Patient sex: M
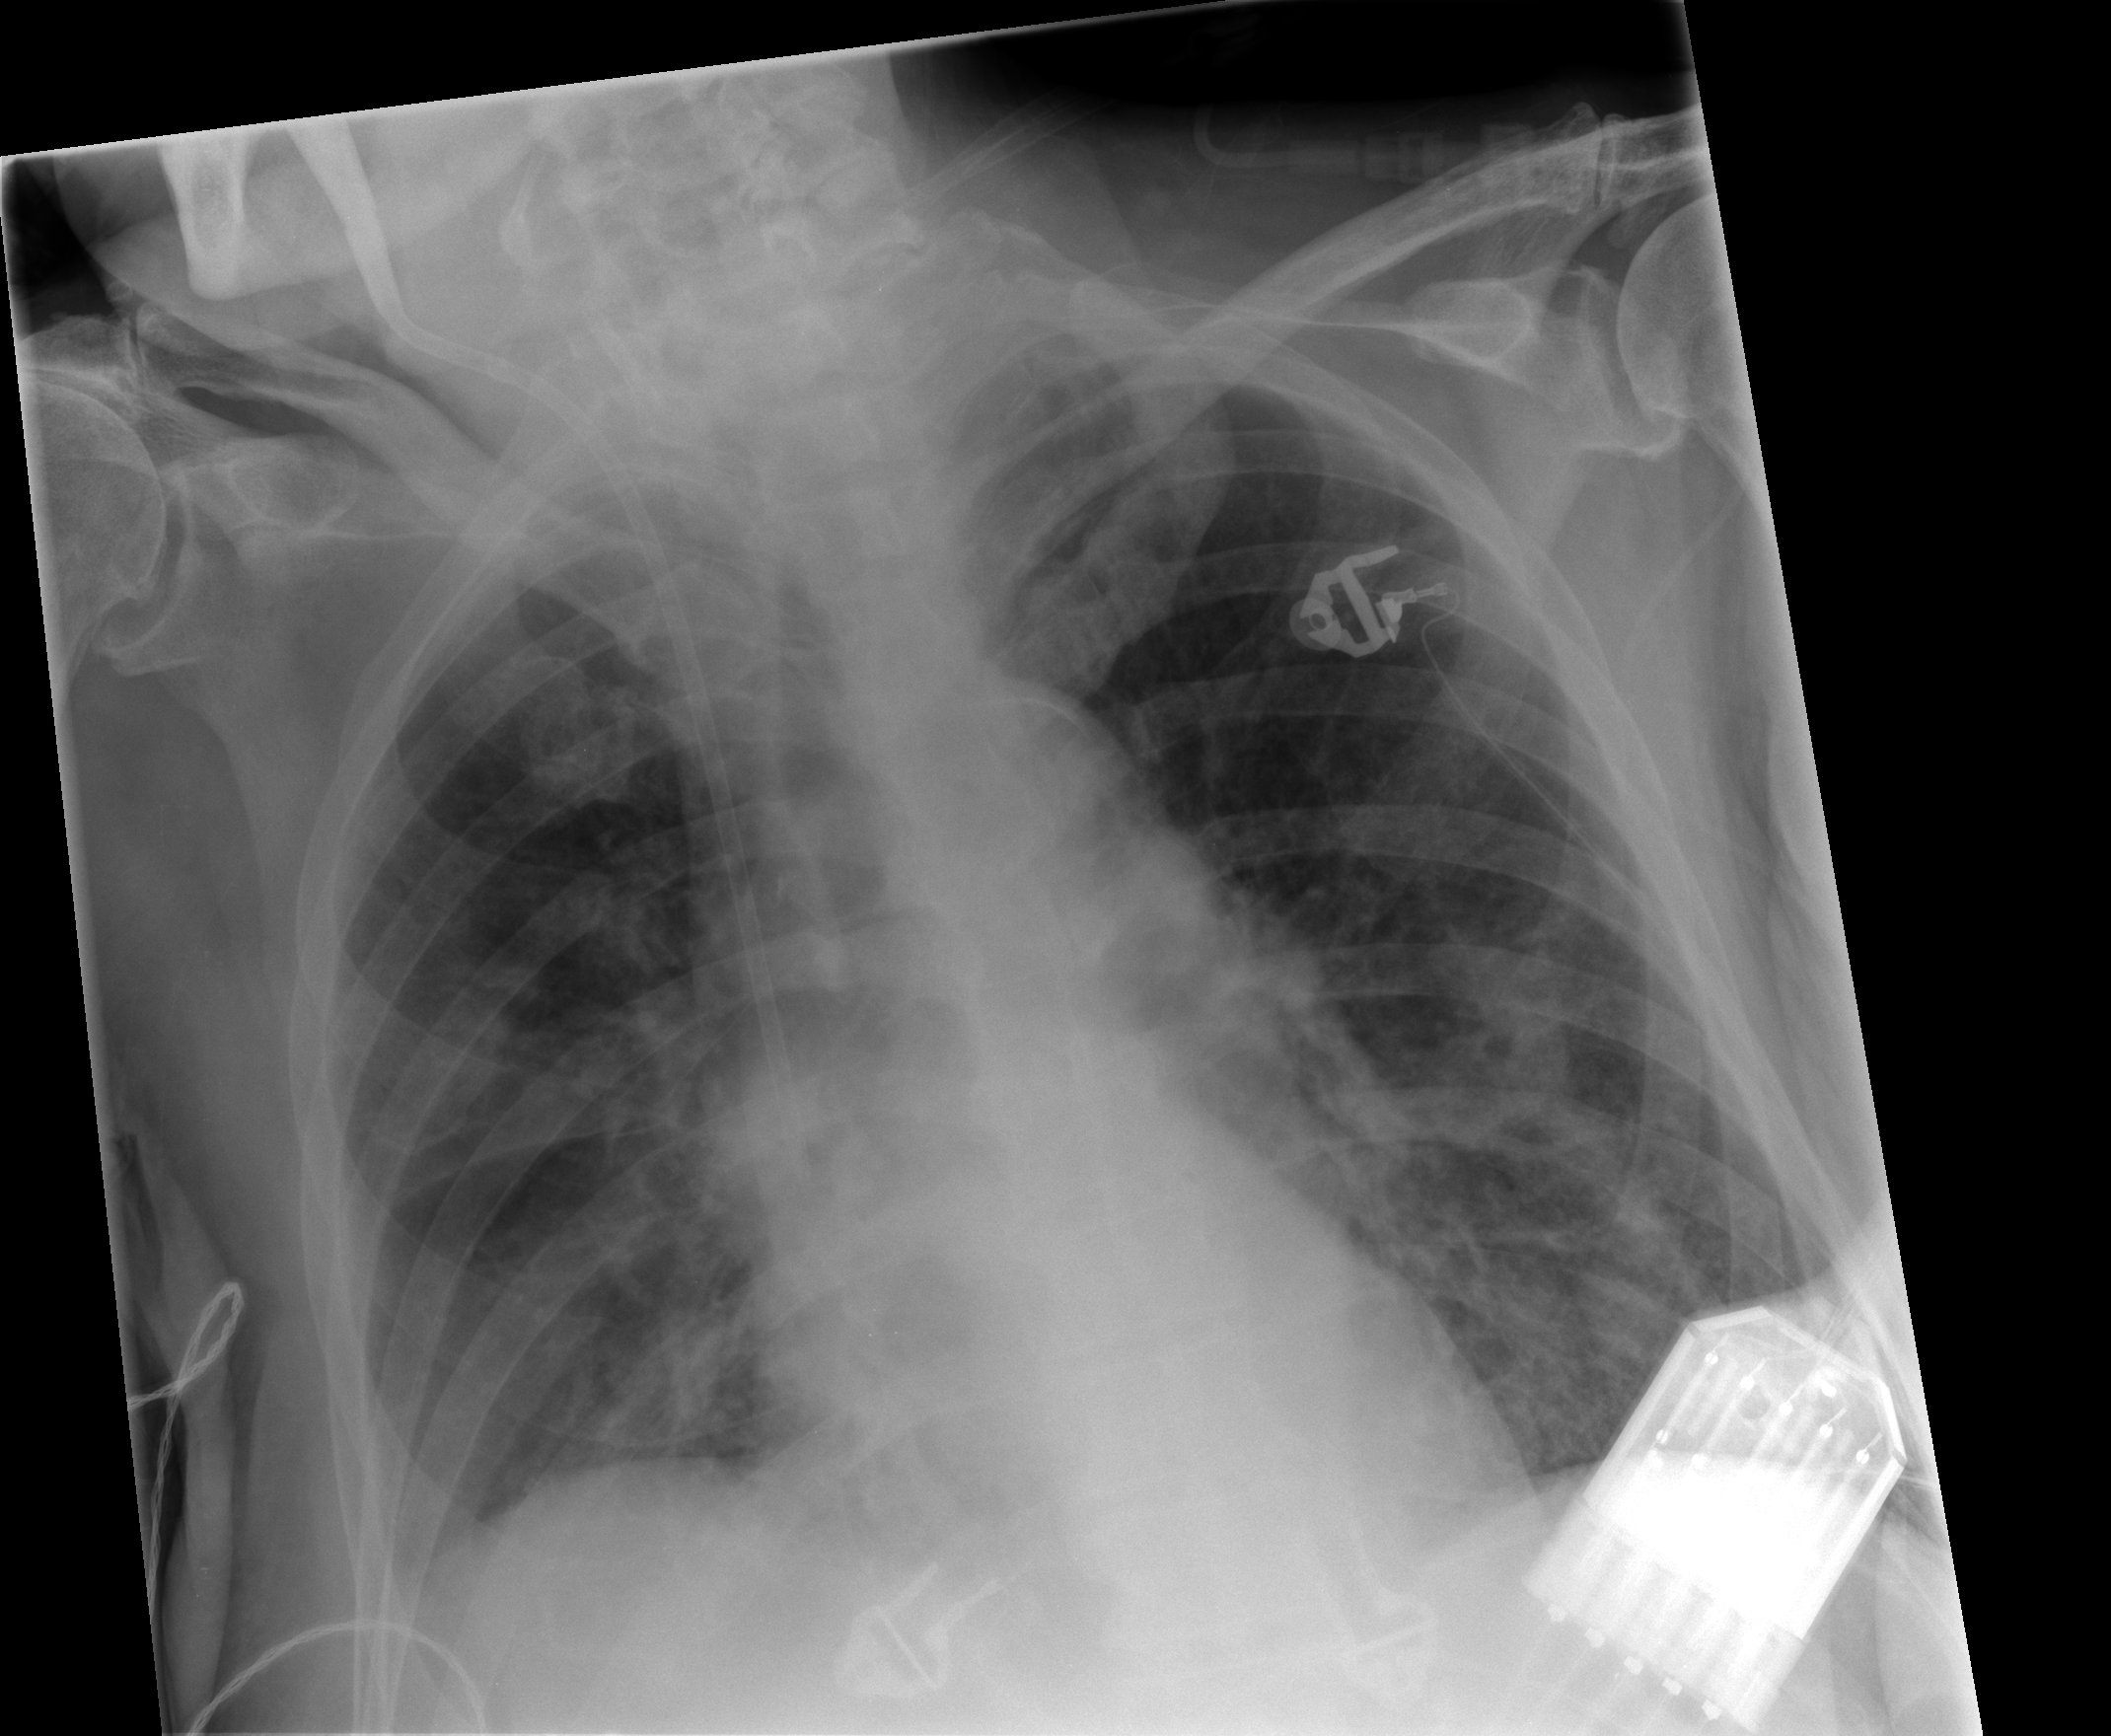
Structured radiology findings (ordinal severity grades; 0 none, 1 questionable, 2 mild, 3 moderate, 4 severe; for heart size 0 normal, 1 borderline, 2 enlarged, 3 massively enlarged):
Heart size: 0
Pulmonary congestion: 1
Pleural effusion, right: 0
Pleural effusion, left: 0
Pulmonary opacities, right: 0
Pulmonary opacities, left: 1
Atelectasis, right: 0
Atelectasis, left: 0